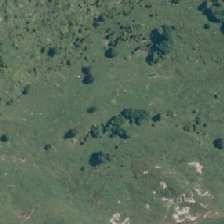
Land cover: low_producing_grassland